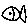
Label: fish